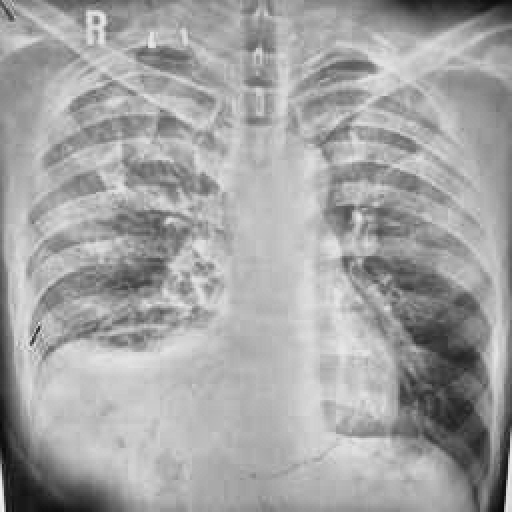
Finding: TUBERCULOSIS